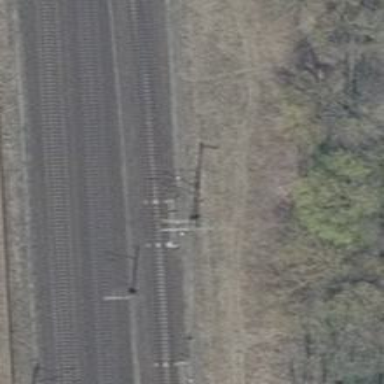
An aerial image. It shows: Railway switch with the turnout on the left side.